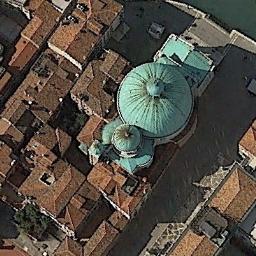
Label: church